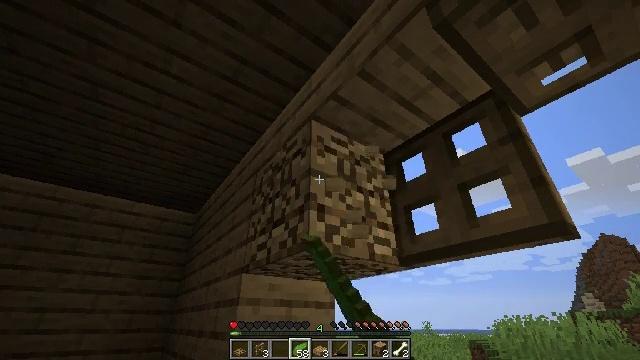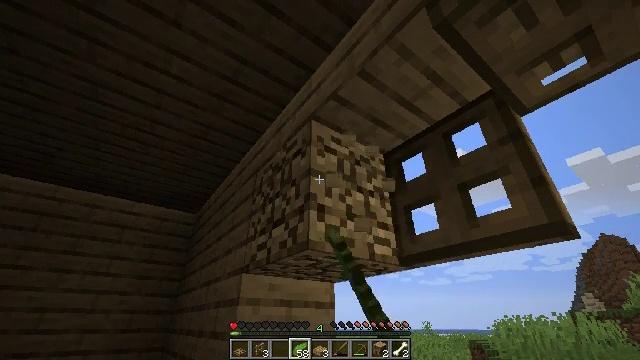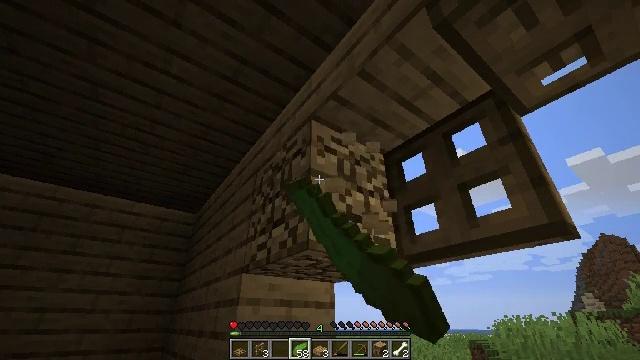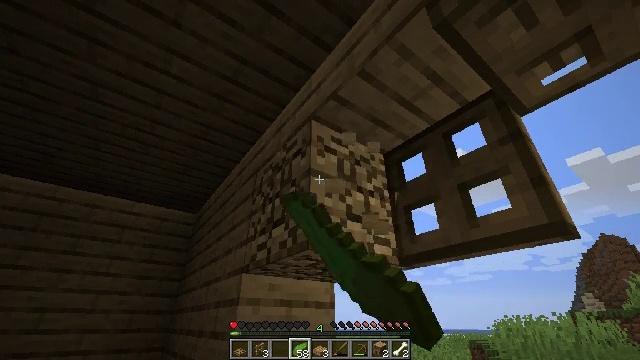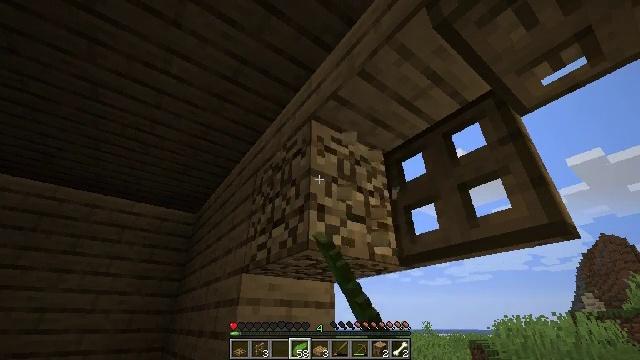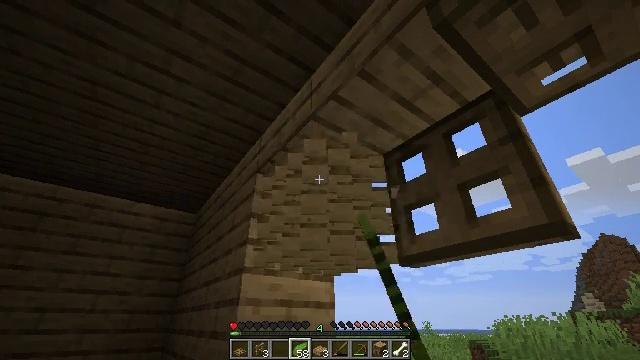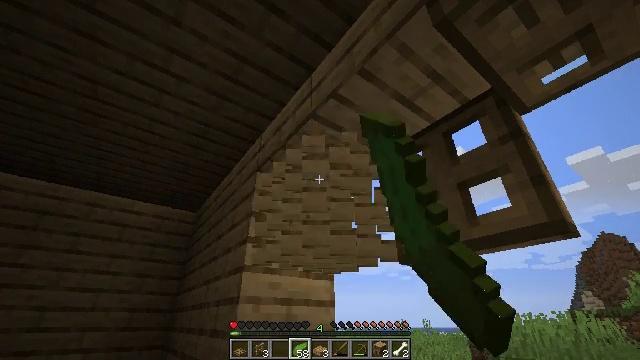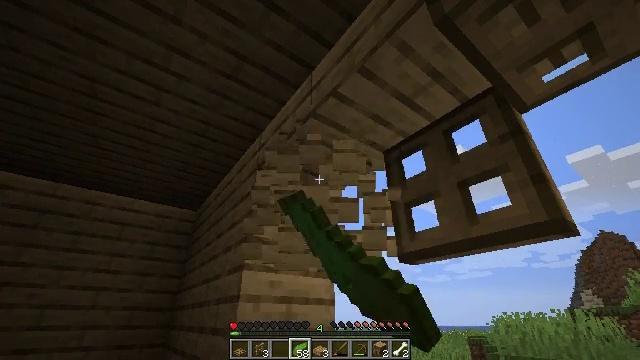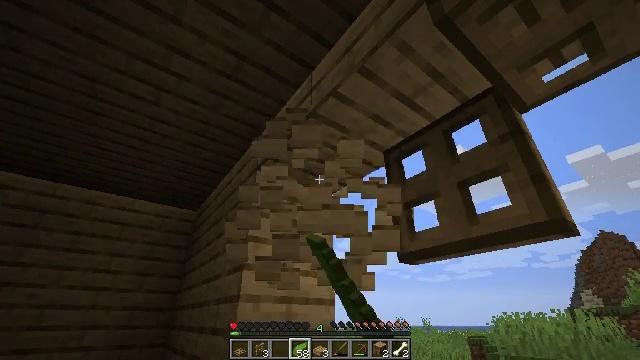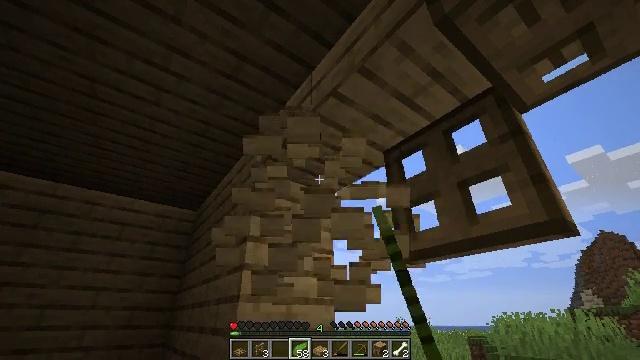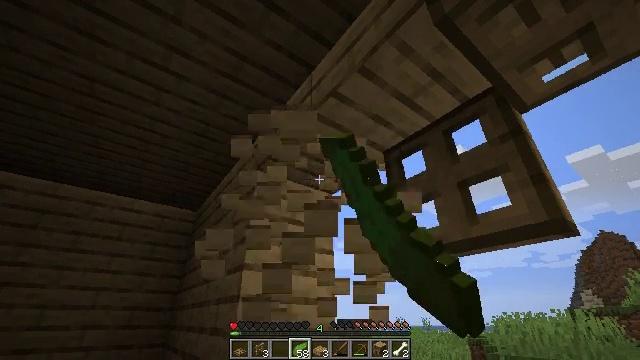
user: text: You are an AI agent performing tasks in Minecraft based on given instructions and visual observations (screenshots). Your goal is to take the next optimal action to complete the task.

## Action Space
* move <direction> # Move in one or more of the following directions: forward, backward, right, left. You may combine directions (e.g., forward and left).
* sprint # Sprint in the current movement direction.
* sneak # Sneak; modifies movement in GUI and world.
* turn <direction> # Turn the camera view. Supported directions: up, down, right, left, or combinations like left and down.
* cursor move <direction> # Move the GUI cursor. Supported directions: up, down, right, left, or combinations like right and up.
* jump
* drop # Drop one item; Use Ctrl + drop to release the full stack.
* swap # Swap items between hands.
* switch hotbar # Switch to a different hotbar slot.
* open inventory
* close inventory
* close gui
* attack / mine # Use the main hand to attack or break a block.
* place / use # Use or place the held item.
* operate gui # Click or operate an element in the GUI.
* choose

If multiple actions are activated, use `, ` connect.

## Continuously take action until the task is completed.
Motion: motion action
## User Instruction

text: Collect the oak planks from the structure.
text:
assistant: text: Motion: attack / mine
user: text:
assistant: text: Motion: attack / mine
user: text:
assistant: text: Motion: attack / mine
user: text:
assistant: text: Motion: attack / mine
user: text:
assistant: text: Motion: attack / mine
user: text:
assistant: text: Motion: attack / mine
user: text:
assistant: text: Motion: attack / mine
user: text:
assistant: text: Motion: attack / mine
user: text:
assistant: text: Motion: attack / mine
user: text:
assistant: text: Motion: attack / mine
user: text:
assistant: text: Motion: attack / mine